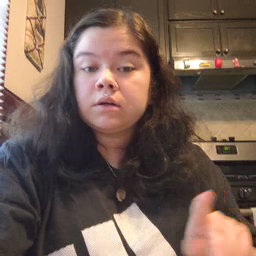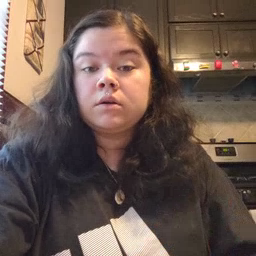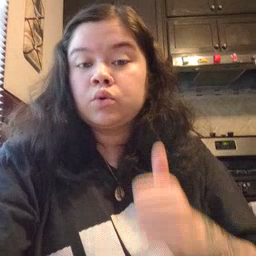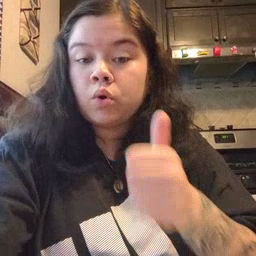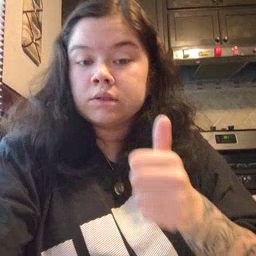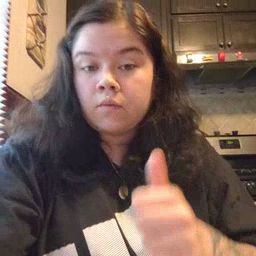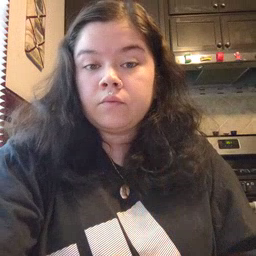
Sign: yourself